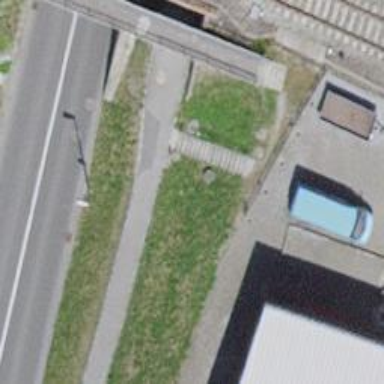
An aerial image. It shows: Road with steps.